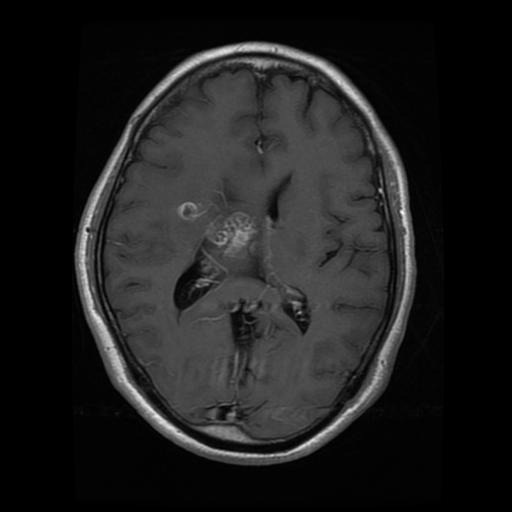
Label: glioma